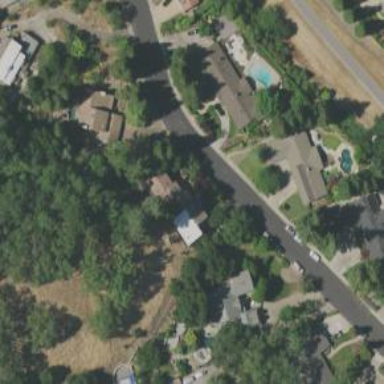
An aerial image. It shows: Residential road.